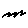
Label: zigzag